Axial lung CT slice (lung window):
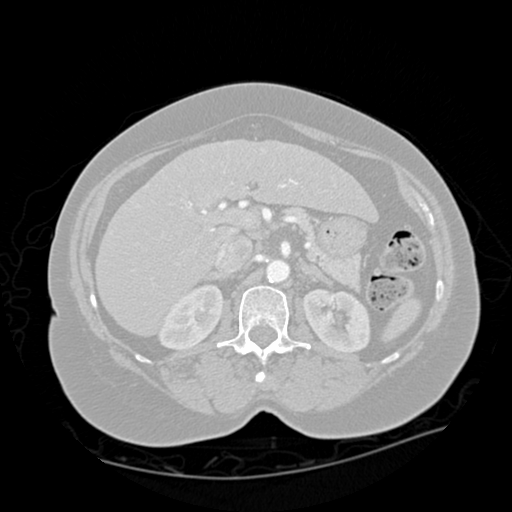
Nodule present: no